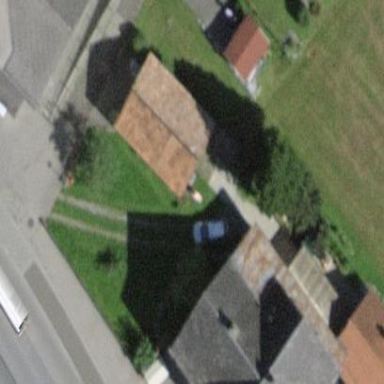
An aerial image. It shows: Shed.